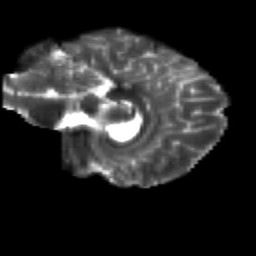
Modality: T2w
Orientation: sagittal
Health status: healthy
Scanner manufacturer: siemens
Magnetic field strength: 3 T
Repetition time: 12 s
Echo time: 0.092 s